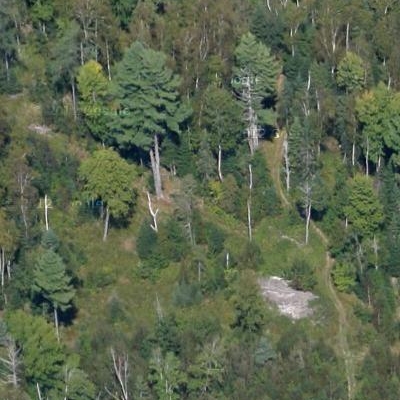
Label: eForest